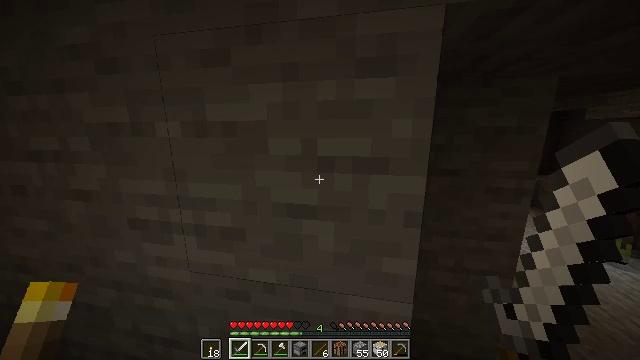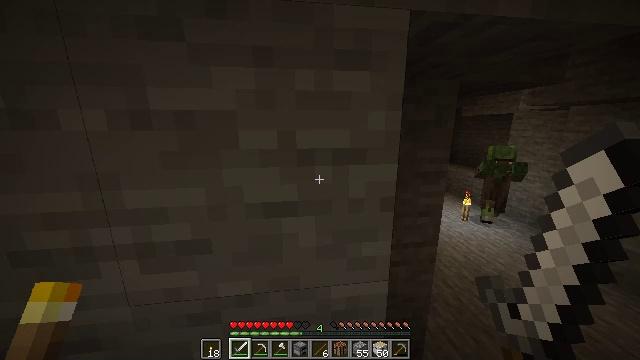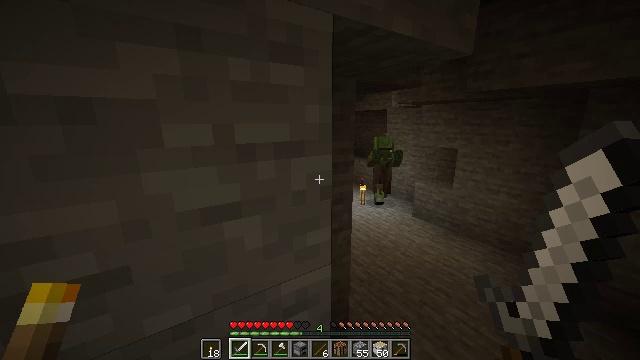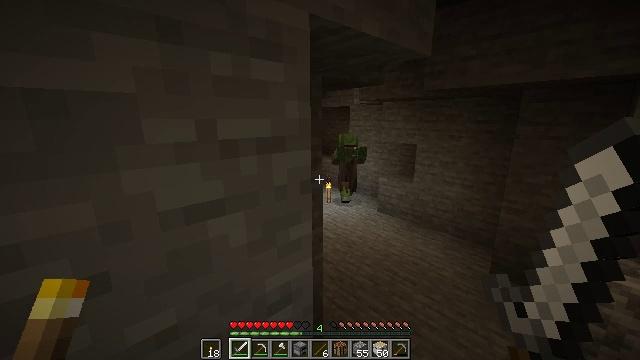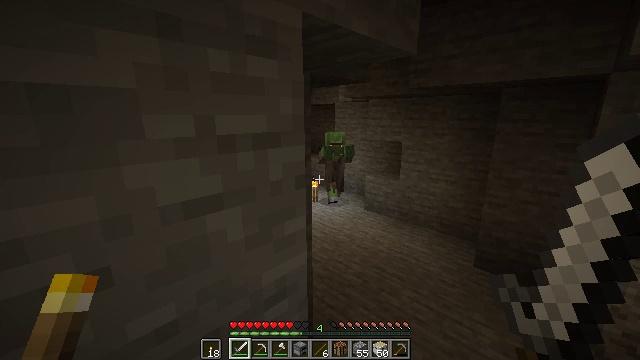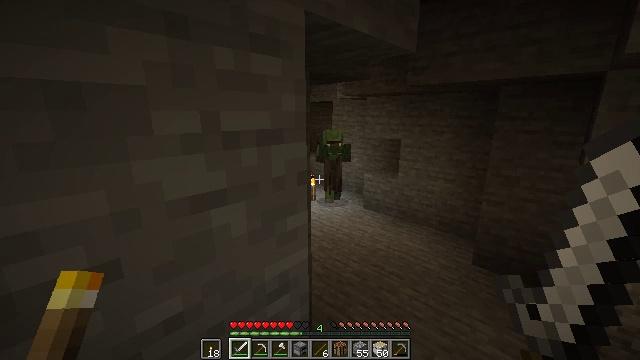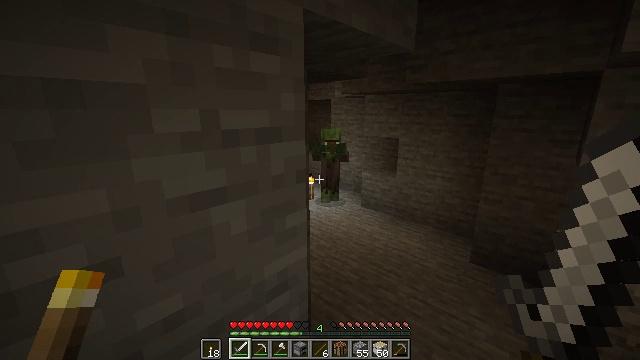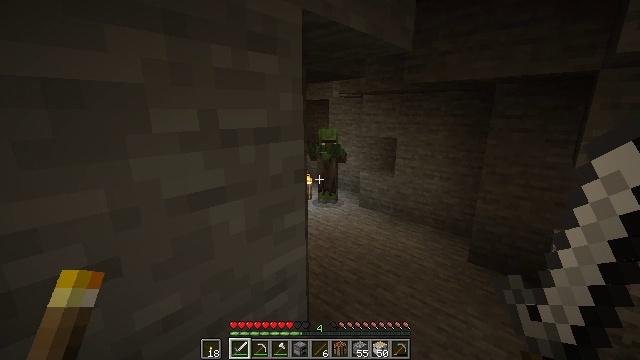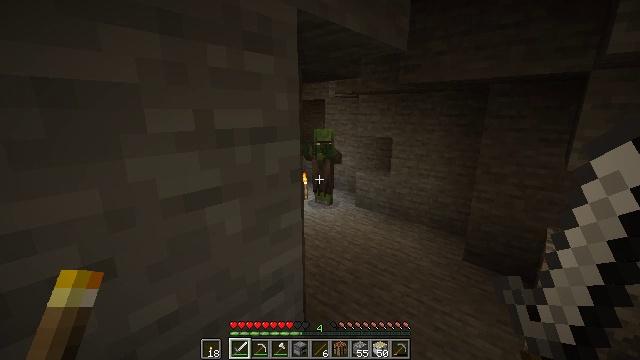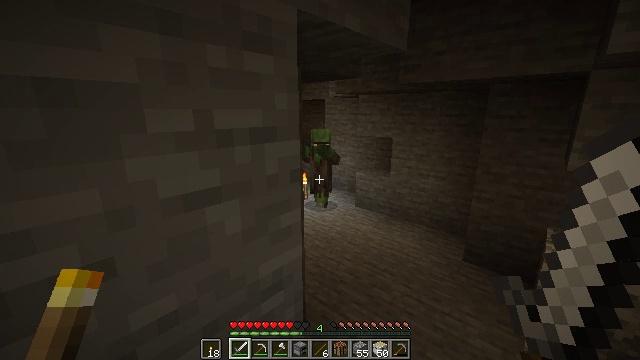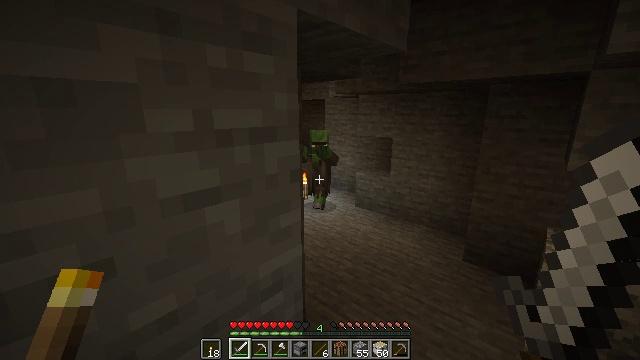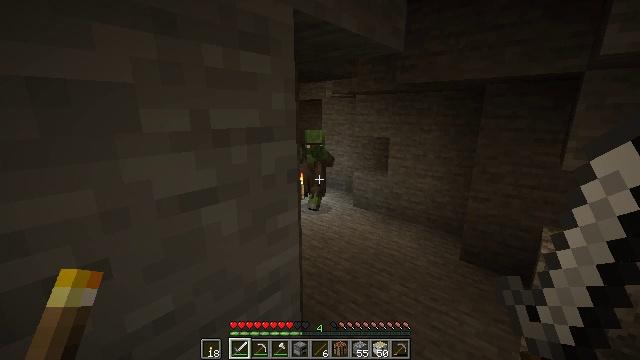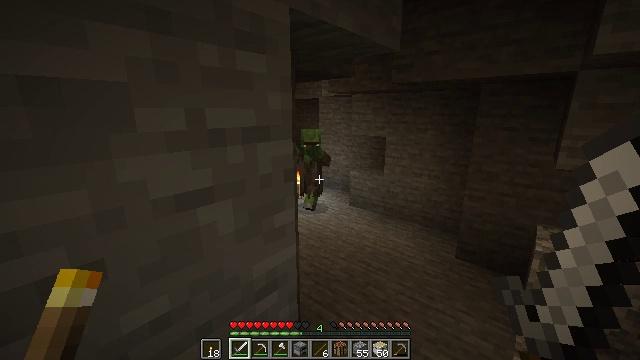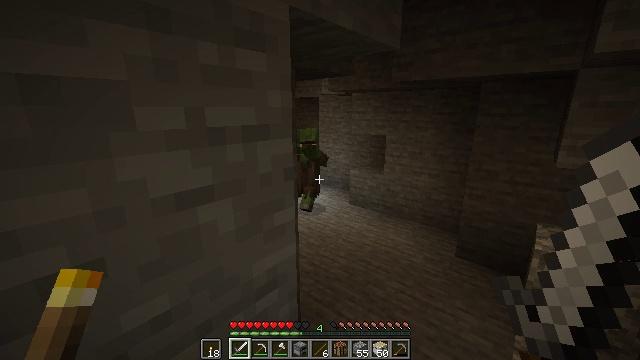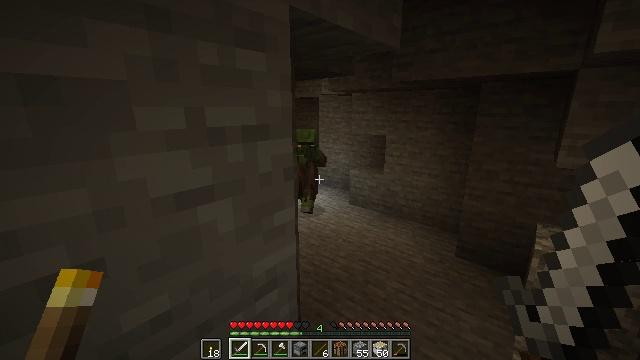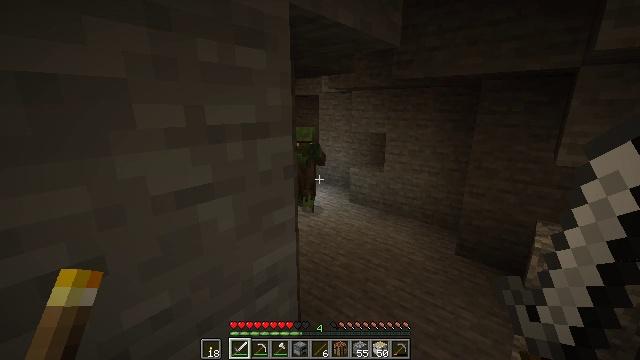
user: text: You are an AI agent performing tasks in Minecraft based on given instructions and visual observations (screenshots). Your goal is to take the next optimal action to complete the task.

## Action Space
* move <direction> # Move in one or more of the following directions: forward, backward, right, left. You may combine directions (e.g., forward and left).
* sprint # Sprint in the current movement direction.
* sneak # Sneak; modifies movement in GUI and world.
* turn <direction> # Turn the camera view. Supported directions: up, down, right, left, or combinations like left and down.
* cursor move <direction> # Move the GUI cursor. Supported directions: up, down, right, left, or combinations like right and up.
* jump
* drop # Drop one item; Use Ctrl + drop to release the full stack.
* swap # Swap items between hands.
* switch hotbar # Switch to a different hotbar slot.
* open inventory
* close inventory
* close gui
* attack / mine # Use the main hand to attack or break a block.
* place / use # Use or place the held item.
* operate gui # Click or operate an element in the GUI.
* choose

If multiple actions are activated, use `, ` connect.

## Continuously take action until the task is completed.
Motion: motion action
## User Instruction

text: Hunt the zombie villager.
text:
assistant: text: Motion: turn right and down
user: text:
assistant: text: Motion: turn right
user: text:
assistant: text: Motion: turn right
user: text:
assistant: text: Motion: turn right
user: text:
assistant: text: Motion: no_op
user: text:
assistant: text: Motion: no_op
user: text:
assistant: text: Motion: no_op
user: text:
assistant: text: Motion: no_op
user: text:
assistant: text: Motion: no_op
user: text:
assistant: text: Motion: no_op
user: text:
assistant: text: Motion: no_op
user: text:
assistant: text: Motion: no_op
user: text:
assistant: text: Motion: no_op
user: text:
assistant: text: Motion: no_op
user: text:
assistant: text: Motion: no_op
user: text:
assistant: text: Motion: no_op
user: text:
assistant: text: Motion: turn down
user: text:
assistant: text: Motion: no_op
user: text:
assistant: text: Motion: no_op
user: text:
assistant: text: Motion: no_op
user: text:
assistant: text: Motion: no_op
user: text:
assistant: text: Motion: no_op
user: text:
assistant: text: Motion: no_op
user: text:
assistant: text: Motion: no_op
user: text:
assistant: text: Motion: no_op
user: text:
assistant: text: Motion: no_op
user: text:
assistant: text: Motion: no_op
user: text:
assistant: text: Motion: no_op
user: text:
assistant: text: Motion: no_op
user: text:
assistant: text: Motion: no_op